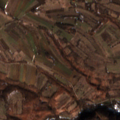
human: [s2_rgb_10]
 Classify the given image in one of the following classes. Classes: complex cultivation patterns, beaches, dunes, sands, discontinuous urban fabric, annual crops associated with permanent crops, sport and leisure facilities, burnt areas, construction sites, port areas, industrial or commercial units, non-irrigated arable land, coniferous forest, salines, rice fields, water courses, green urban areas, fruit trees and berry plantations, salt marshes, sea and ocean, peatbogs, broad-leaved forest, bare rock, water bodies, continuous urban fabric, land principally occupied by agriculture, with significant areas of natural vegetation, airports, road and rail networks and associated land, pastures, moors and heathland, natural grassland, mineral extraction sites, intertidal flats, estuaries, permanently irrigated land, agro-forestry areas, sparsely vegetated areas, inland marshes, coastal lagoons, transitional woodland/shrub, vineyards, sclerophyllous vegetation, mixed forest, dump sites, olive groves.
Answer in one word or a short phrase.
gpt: complex cultivation patterns, land principally occupied by agriculture, with significant areas of natural vegetation, broad-leaved forest